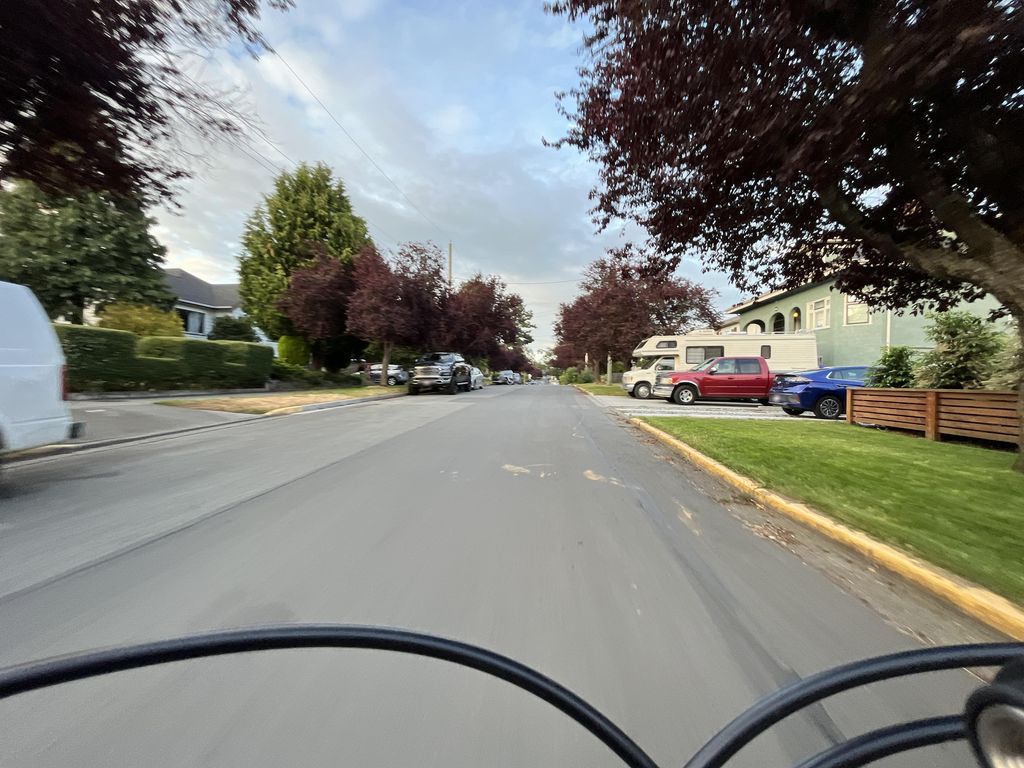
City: victoria